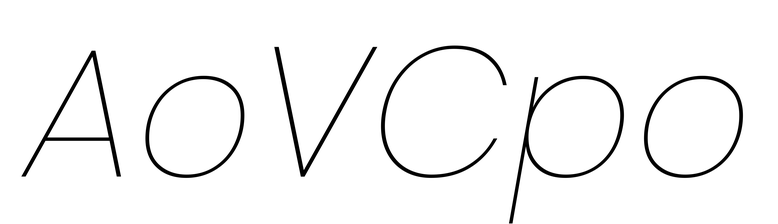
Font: Poppins-ThinItalic